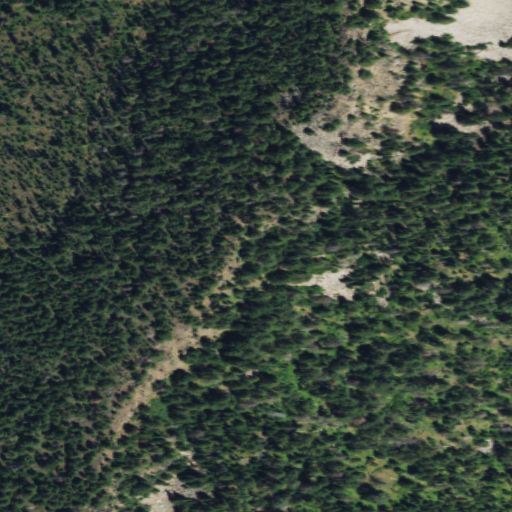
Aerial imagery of mountain in Washington named Huckleberry Mountain containing evergreen forest and shrub